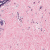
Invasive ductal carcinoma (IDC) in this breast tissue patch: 0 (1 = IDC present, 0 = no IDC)